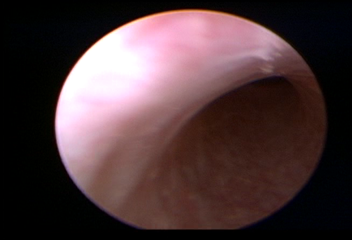
Modality: WLC
Class: Normal mucosa
Bladder cancer association: No